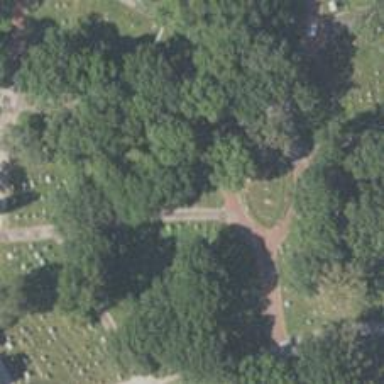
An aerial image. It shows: Tomb in historic cemetery.